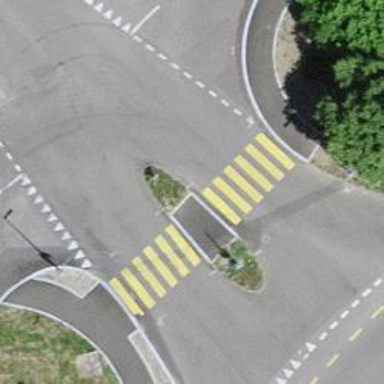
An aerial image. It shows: Marked crossing with pedestrian island.